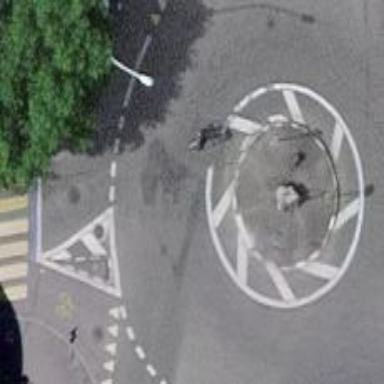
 featuring roundabout. There is separate sidewalk along the road."